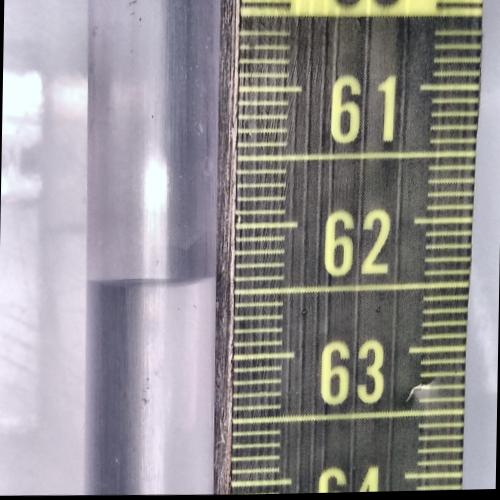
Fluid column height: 62.4 cm